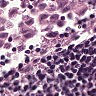
Metastatic tissue present: yes